Aerial crown-view tile of a tropical tree (Barro Colorado Island, Panama), acquired 20250124:
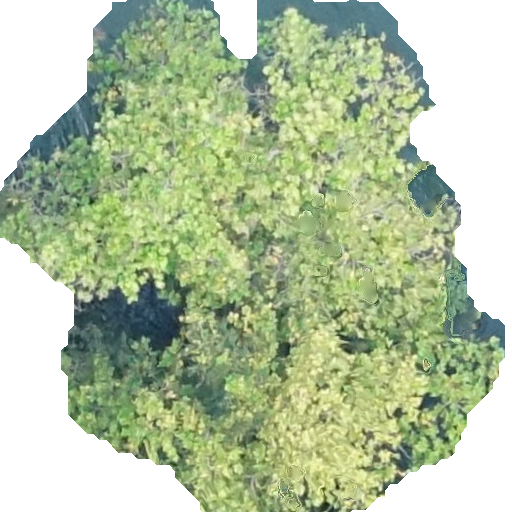
Species: Anacardium excelsum
GBIF accepted scientific name: Anacardium excelsum
Crown area: 282.727 m²